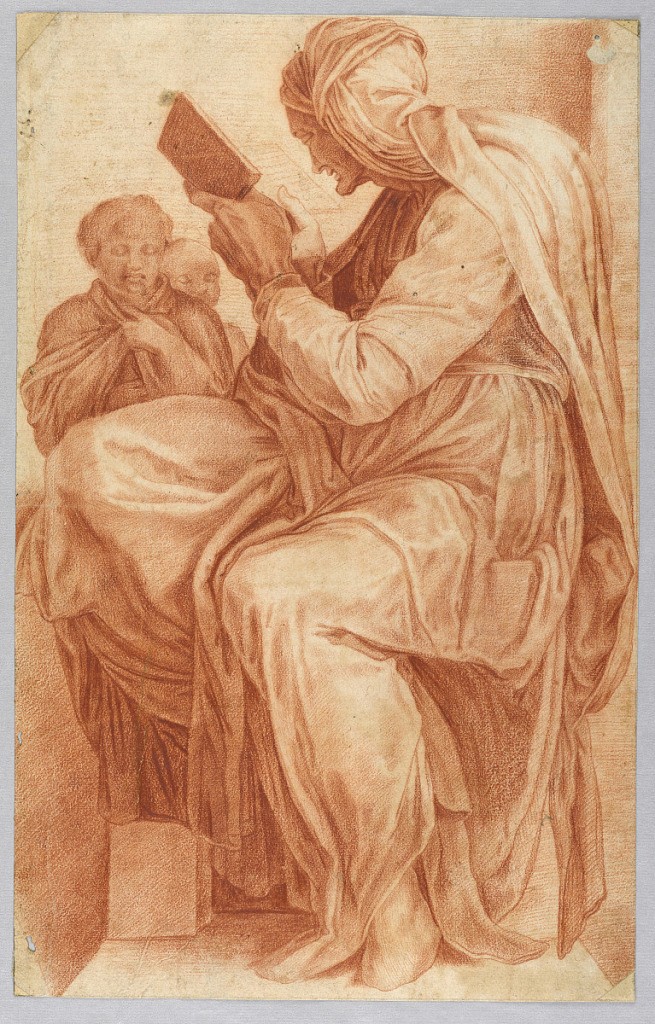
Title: The Persian Sibyl
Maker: Michelangelo Buonarroti, Italian, 1475–1564
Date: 1550–1600
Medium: Red crayon on paper
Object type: Drawing
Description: The Persian Sibyl. after Michelangelo